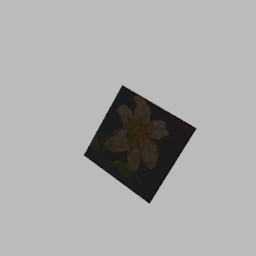
Label: decoration